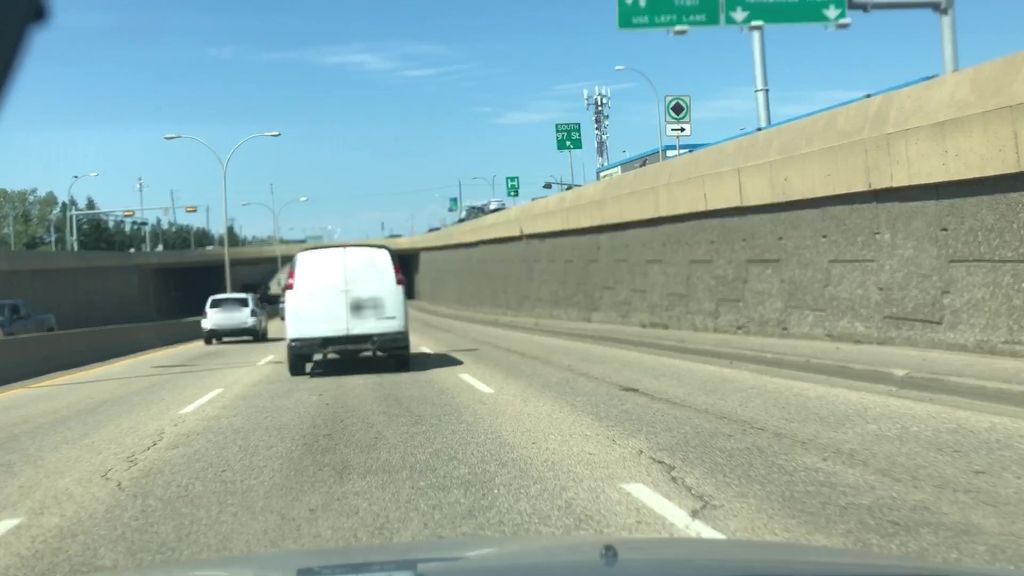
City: edmonton